Aerial crown-view tile of a tropical tree (Barro Colorado Island, Panama), acquired 20240611:
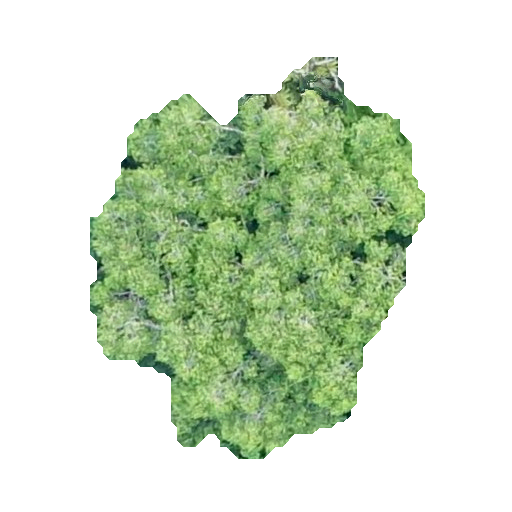
Species: Guatteria lucens
GBIF accepted scientific name: Guatteria lucens
Crown area: 143.282 m²